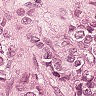
Metastatic tissue present: yes